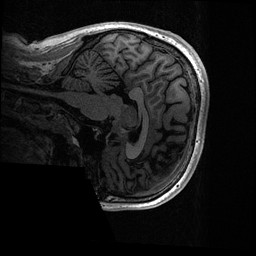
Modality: T1w
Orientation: sagittal
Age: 21
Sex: male
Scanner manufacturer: ge
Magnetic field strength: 3 T
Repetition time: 0.006952 s
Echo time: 0.00292 s